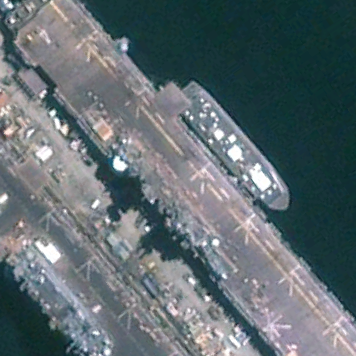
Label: assault